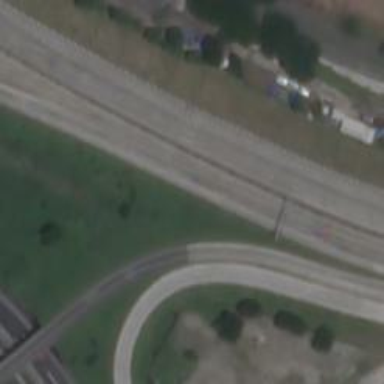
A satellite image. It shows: Motorway junction.